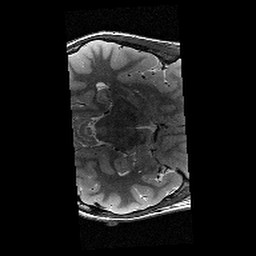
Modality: T2w
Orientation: axial
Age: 12
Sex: male
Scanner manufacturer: siemens
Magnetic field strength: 3 T
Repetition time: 9.23 s
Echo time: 0.067 s